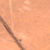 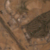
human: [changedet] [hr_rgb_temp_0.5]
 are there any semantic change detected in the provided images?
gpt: The desert area on both sides of the road is urbanized.